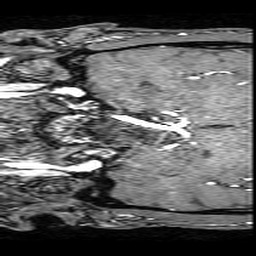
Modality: angio
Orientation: coronal
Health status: ill
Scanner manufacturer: philips
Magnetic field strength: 3 T
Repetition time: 0.01819 s
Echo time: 0.003371 s